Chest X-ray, PA view. Patient: 30 years old, sex F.
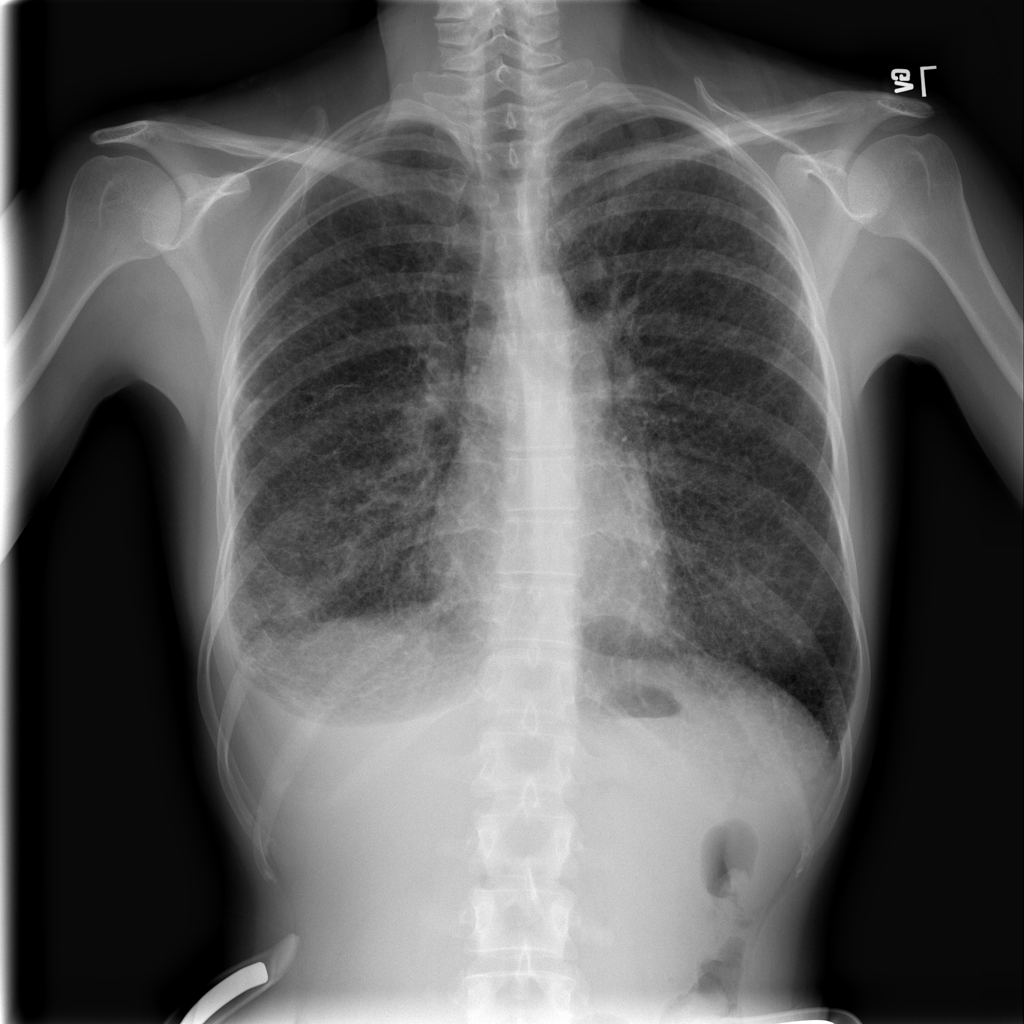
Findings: Effusion